Question: I am trying to get a 'List<User>' which in turn contains a 'List<Article>' for every 'User', however when querying i get the 'List<User>' and every 'User' (the only 'User') has a 'List<Article>' but it doesn't contain anything.
I've checked my DB and the keys match, so my guess (well ,not much of a guess) is that there is some issue in my mapping. I've searched for examples for one-to-many (HasMany) and tried them but nothing's working. Anyone who have any idea what might be wrong?
Classes
'''
public class User
{
public virtual int UserId { get; set; }
public virtual string Name { get; set; }
public virtual string Password { get; set; }
public virtual IList<Article> Articles { get; set; }
public User()
{
Articles = new List<Article>();
}
}
public class Article
{
public virtual int ArticleId { get; set; }
public virtual string Title { get; set; }
public virtual string Ingress { get; set; }
public virtual DateTime Created { get; set; }
public virtual string ArticleText { get; set; }
public virtual User Author { get; set; }
}
'''
These are my mappings
'''
public class UserMap : ClassMap<User>
{
public UserMap()
{
Id(x => x.UserId);
Map(x => x.Name);
Map(x => x.Password);
HasMany(x => x.Articles).KeyColumn("UserId").LazyLoad();
}
}
public class ArticleMap : ClassMap<Article>
{
public ArticleMap()
{
Id(x => x.ArticleId);
Map(x => x.Title);
Map(x => x.Ingress);
Map(x => x.Created);
References(x => x.Author).Column("UserId").LazyLoad();
Map(x => x.ArticleText).Length(4001);
}
}
'''
And here is my call to insert / select
'''
List<User> usr = new List<User>();
using (var session = SessionFactoryHelper.OpenSession())
{
using (var transaction = session.BeginTransaction())
{
User u = new User
{
Name = "Mohindra",
Password = "Corn"
};
Article a = new Article
{
Title = "Doh!",
Ingress = "yada yada",
ArticleText = "why dammit! whyyy?!11!!",
Created = DateTime.Now,
Author = u
};
session.Save(u);
session.Save(a);
usr = session.Query<User>().ToList();
transaction.Begin();
transaction.Commit();
}
}
'''
This might be the simplest of rookie mistakes but I am very new to using O/RM's so i don't know what might be the issue here.

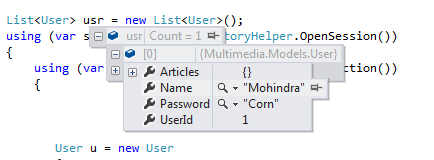
Answer: Used,
'HasMany(x => x.Articles).Table("Article").KeyColumn("UserId").LazyLoad();'
And then I saved my objects independently.
When I should have used,
'HasMany(x => x.Articles).Table("Article").KeyColumn("UserId").Cascade.All();'
^ In this case the 'Article' inherited my 'User' and I could then save them with the relation.